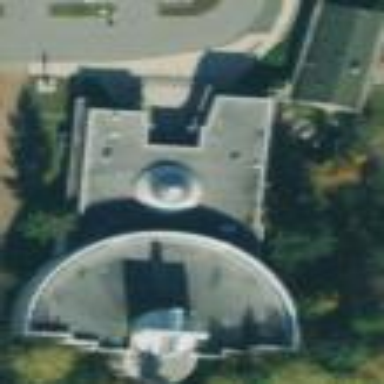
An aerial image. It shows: Building that serves as place of worship.